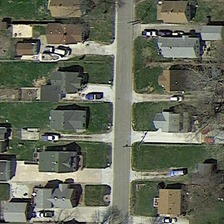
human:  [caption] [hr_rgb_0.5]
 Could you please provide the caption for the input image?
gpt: some buildings and trees are in a medium residential area .

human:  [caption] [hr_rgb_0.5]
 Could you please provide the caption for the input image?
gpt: some buildings and trees are in a medium residential area .

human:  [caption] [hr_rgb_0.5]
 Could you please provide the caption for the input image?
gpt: some buildings and trees are in a medium residential area .

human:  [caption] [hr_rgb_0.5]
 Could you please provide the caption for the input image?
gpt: some buildings and trees are in a medium residential area .

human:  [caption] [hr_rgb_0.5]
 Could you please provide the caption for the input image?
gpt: some buildings and trees are in a medium residential area .